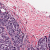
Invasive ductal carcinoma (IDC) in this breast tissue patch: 1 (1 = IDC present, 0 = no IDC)